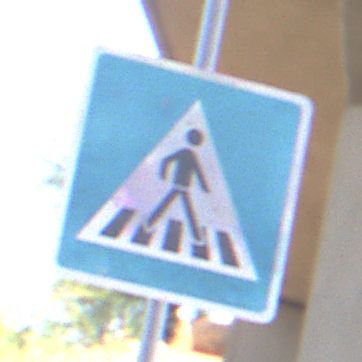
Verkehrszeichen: FussgaengerueberwegLinks
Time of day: Midday
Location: Roofed (Underpass)
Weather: Clear
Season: NotSpecified
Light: Natural